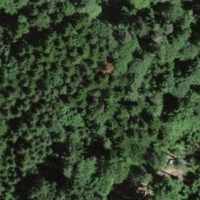
EUNIS habitat code: 44
Species observed at this site:
Fagus sylvatica